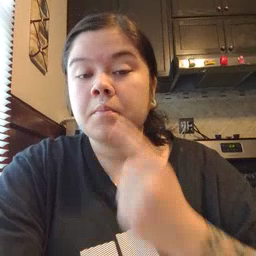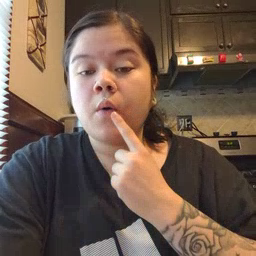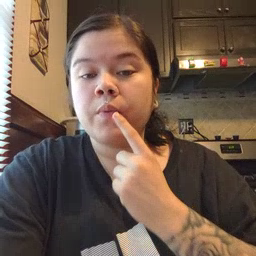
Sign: mouth